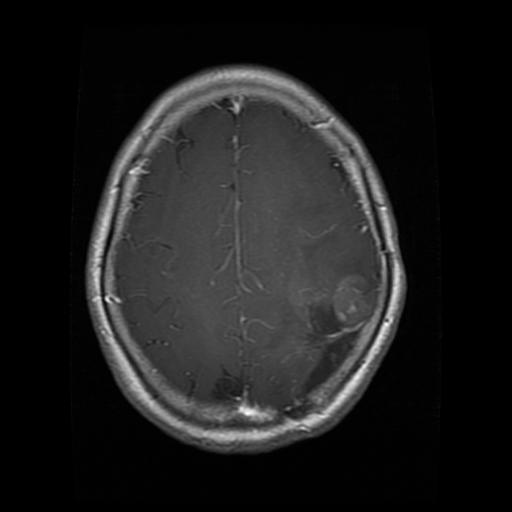
Label: glioma